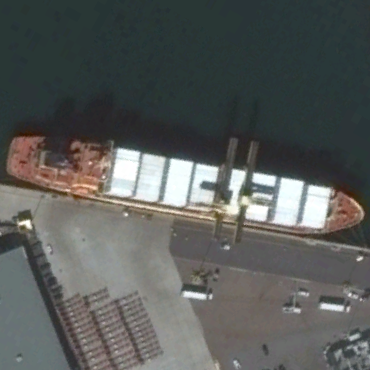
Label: Container_ship